Question: I want to create a upload form.
When I browse a file.Example. C:\mypicture\winter.jpg
I want to get file name and fill in the text box 'winter.jpg' Automatically.

Thank .
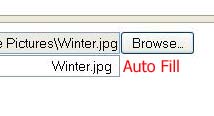
Answer: See the demo in pure JS: <URL>
'''
<input type="file" id="file">
<input type="text" id="name">
var input = document.getElementById('file');
var name = document.getElementById('name');
if (input.addEventListener) {
input.addEventListener('change', add_filename);
} else if (input.attachEvent) {
input.attachEvent('onchange', add_filename);
}
function add_filename()
{
name.value = input.value.split(/\|\//).pop();
}
'''
See the demo in jQuery: <URL>
'''
(function() {
$('#file').change(function() {
$('#name').val($(this).val().split(/\|\//).pop());
});
})(jQuery);
'''